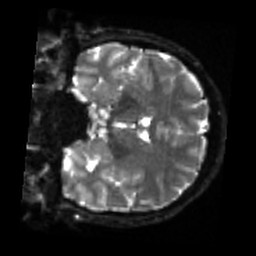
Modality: sbref
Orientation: coronal
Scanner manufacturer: siemens
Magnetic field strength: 3 T
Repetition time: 4 s
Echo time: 0.0594 s